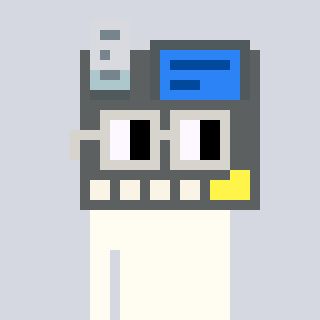
a pixel art character with square light gray glasses, a cash register-shaped head and a blue-colored body on a cool background